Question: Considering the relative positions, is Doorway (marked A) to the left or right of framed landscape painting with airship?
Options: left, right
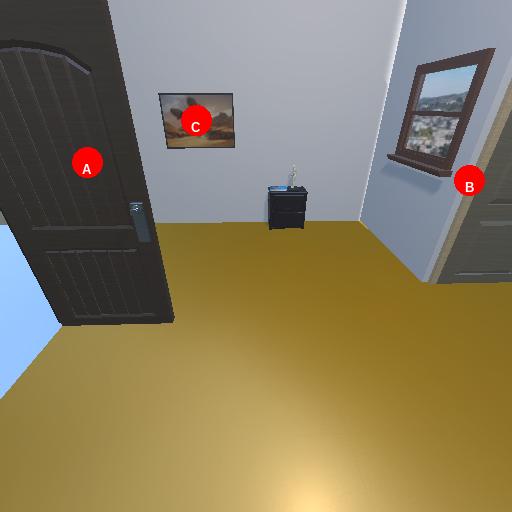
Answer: left